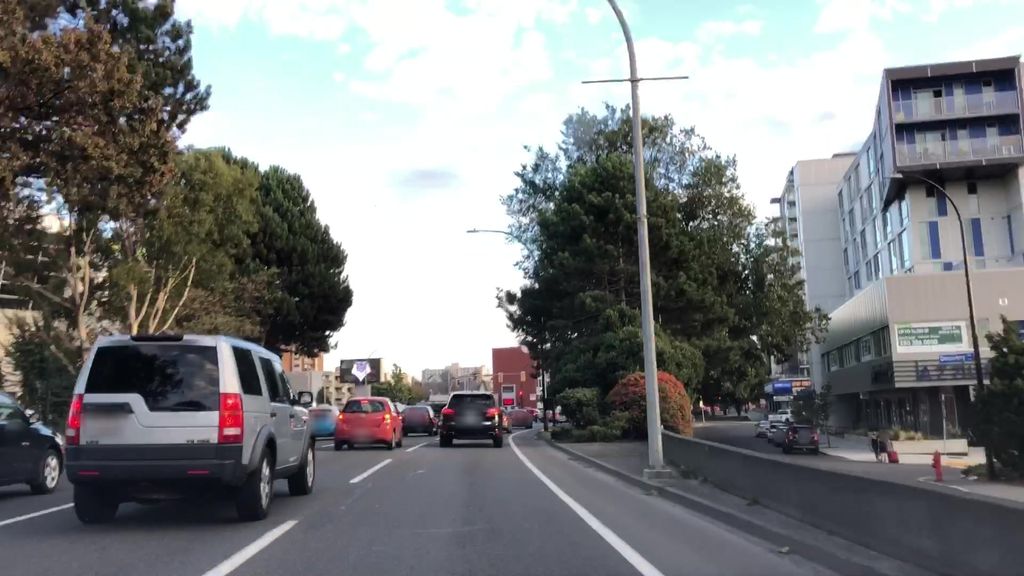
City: victoria